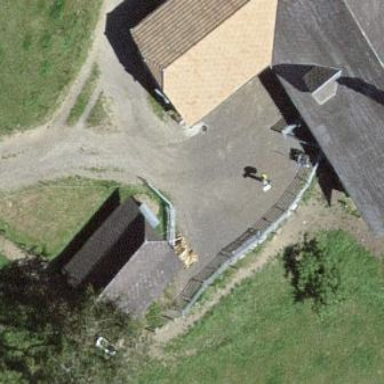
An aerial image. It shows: Rural barn.